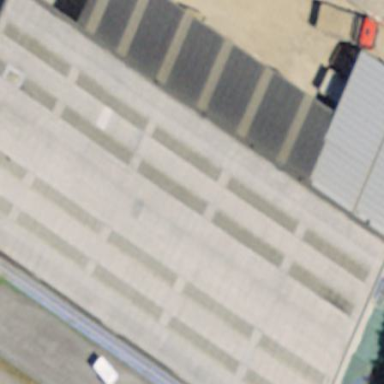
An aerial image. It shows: Industrial building.